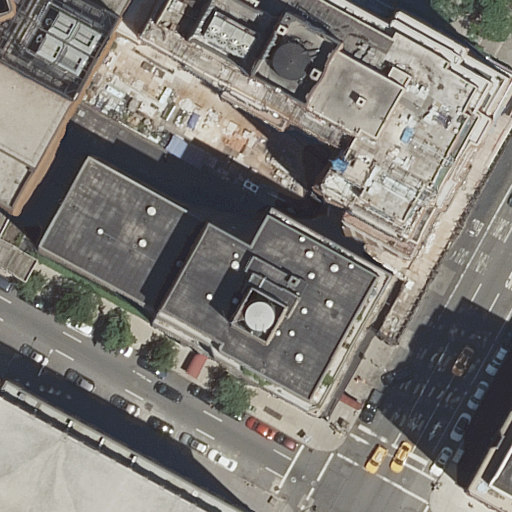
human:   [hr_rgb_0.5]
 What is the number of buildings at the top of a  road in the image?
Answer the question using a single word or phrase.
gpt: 2

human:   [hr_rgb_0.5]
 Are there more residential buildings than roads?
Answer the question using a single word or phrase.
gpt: yes

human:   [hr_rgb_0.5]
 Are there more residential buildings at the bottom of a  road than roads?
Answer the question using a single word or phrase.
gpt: no

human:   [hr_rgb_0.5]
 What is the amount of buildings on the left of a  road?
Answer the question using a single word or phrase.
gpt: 4

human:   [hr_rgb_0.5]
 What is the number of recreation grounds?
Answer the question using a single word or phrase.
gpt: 0

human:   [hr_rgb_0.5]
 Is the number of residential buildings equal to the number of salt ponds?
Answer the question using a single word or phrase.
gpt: no

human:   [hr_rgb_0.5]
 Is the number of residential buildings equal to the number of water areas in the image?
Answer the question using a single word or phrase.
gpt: no

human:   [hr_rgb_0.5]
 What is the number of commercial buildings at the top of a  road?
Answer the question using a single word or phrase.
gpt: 0

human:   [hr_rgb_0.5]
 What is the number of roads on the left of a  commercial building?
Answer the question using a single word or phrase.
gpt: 0

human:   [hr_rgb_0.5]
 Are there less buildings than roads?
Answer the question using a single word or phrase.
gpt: no

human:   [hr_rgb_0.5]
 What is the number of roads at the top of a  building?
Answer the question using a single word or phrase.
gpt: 0

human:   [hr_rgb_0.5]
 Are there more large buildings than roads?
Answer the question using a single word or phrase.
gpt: no

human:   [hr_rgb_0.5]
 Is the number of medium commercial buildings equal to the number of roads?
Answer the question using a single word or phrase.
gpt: no

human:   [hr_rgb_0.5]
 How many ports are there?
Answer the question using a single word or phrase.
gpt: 0

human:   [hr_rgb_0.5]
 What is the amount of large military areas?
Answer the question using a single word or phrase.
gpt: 0

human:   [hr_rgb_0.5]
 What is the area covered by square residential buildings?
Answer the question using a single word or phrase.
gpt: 0m2

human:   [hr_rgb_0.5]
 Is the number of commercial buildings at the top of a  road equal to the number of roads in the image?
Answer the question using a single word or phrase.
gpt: no

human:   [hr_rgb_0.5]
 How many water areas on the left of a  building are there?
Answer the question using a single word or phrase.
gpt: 0

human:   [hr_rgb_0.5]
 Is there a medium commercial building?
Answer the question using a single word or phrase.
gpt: no

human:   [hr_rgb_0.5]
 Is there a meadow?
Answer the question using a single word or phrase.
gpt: no

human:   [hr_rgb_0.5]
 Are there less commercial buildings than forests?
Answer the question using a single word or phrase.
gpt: no

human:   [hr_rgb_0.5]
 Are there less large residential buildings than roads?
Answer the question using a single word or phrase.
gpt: no

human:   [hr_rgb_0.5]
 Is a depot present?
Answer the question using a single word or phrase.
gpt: no

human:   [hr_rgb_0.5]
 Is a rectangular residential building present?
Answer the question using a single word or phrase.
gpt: yes

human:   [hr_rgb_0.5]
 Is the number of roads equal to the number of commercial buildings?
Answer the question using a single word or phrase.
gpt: no

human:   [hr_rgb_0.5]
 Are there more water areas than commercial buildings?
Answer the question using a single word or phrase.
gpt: no

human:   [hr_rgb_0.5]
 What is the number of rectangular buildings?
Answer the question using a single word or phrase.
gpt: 3

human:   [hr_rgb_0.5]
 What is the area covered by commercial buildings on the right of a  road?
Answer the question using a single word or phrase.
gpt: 0m2

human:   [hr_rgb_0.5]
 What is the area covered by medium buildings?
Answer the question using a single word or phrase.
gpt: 655m2

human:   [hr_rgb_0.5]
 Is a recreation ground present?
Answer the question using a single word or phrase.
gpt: no

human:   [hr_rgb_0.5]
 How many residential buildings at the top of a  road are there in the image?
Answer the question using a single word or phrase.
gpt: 2

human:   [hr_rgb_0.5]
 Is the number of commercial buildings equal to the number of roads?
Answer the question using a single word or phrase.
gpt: no

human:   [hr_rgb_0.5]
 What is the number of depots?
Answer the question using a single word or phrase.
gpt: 0

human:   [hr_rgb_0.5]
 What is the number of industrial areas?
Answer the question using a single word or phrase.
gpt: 0

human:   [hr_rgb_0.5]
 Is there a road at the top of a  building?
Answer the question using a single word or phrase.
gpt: no

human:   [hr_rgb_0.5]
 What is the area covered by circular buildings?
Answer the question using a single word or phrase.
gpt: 0m2